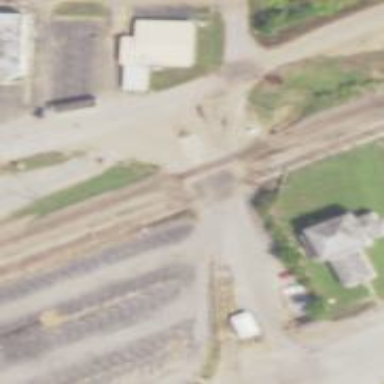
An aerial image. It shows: Railway level crossing.